Question: I am developing my first Android app, and I want to make my 'Spinner's to interact.
This means that I have a set of unique dates as 'Gregorian Calendar' objects, but some of these share the same day and different hours, for example:
'''
Mon, 6 July 2015 14:30
Mon, 13 July 2015 14:30
Mon, 13 July 2015 17:00
'''
up until now the 2 spinners, one for the date and the other for the time, are completely indipendent:

but I want a configuration where as I select the first 'Date' 'Mon, 6 July 2015' I get to only choose 14:30 and when I select 'Mon, 13 July 2015' I get to choose the two times '14:30' and '17:00'.
I know this is an easy task in 'Javascript', what about Java and Android?
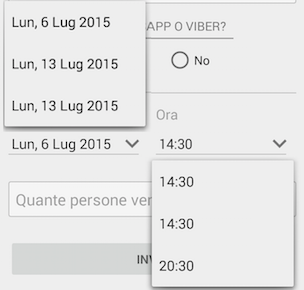
Answer: Ok. It almost done for me to help you.
- Make two Spinners.- After that setOnItemSelectedListener's to both.- make Two methods - 'filterOne(int selectedId)', 'filterTwo(int selectedId)'.
pseudo code :
'''
Spinner first,second;
SpinnerAdapter firstAdapter, secondAdapter;
filterOne(int id) {
secondAdapter = new CustomSpinnerAdapter(id);
second.setAdapter(secondAdapter);
}
filerTwo(int id) {
firstAdapter = new CustomSpinnerAdapter(id);
first.setAdapter(firstAdapter);
}
ArrayList<Date> dates;
CustomSpinnerAdapter(int id) {
dates = new ArrayList<Date>();
// on click from first spinner. set data to second.
if(id == 0) {
dates.add(new Date(2015, 06, 10));
dates.add(new Date(2015, 06, 11));
} else if(id == 1) {
// on click from second spinner. set data to first.
dates.add(new Date(2015, 06, 10));
}
}
'''